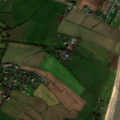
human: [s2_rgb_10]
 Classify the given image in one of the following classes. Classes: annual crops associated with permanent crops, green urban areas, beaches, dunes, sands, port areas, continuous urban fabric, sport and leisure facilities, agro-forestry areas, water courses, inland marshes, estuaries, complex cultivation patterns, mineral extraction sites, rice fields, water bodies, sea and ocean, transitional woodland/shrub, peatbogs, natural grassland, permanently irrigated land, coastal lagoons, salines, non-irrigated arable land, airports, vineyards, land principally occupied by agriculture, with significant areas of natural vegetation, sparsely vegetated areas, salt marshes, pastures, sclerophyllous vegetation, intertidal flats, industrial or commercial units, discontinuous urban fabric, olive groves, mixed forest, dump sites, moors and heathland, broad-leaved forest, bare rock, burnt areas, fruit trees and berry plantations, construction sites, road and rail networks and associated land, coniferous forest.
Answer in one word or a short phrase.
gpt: discontinuous urban fabric, non-irrigated arable land, pastures, intertidal flats